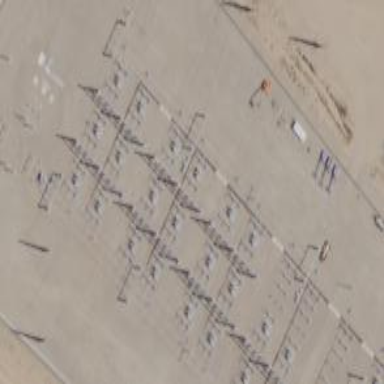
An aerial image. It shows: Switch for power supply.